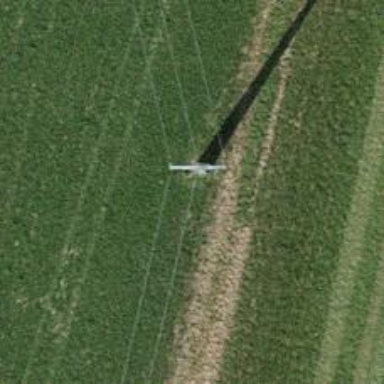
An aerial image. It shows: Minor power line.